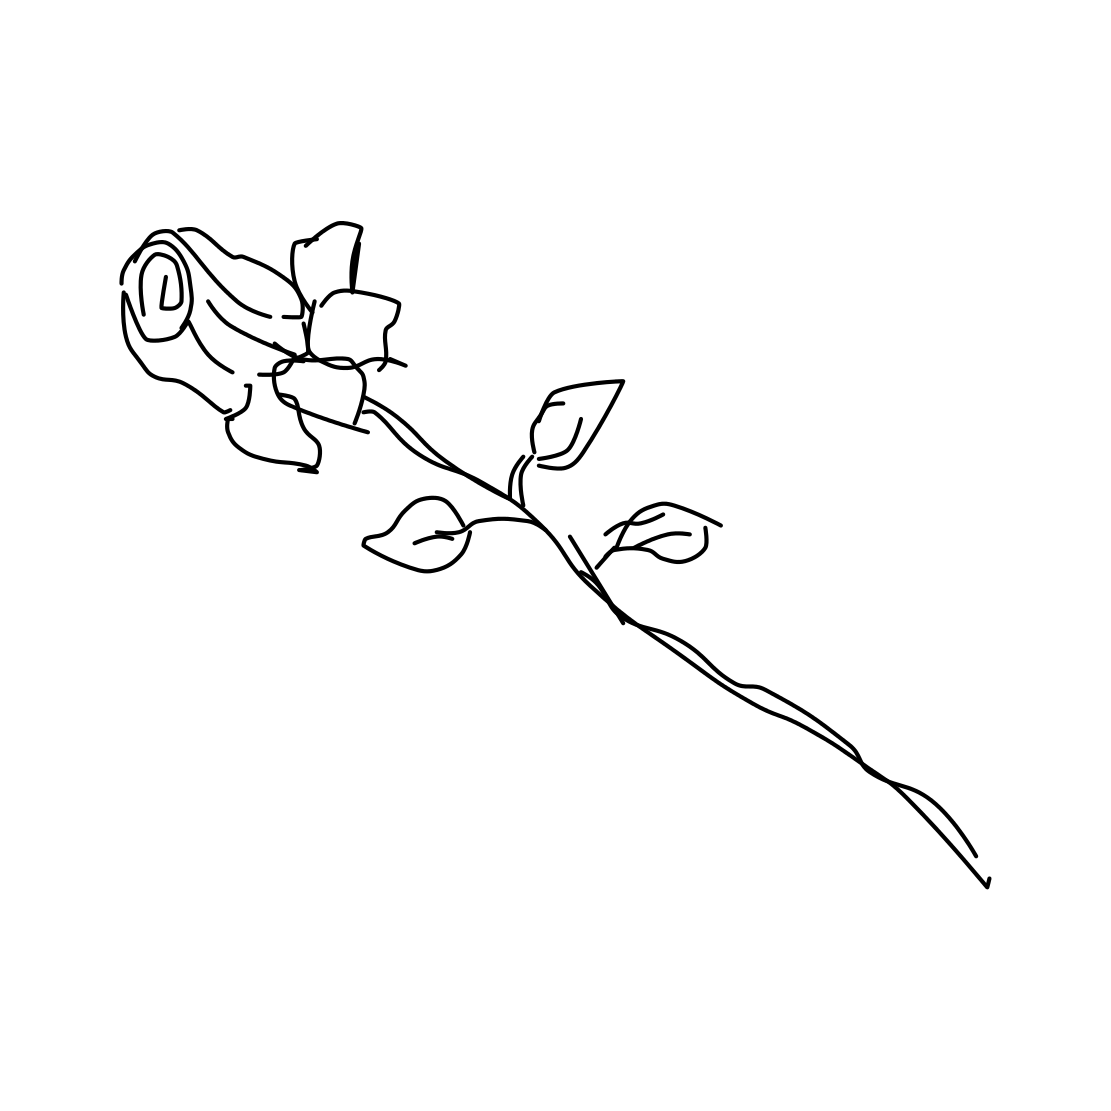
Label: flower with stem